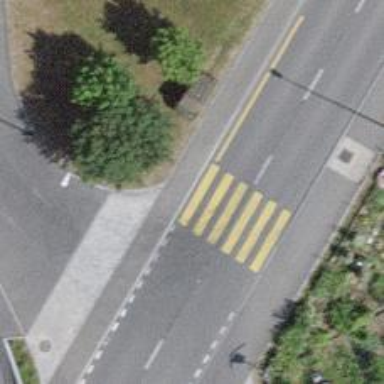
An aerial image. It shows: Kerb serving as barrier.